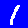
Digit: 1